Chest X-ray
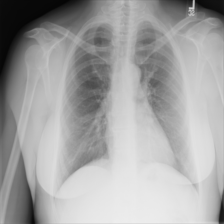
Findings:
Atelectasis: negative
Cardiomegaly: negative
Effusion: negative
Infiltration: negative
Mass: negative
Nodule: negative
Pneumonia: negative
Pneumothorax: negative
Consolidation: negative
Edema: negative
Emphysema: negative
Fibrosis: negative
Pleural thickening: negative
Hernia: negative